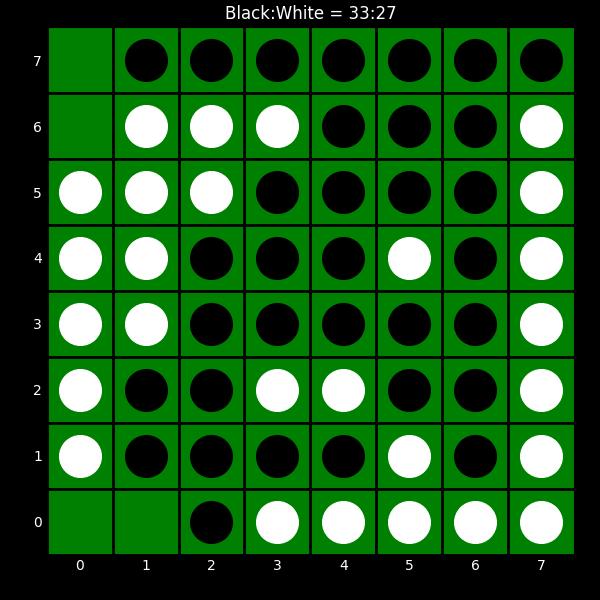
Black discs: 33
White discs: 27